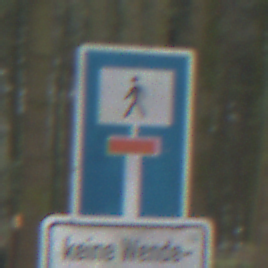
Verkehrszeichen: SackgasseFussgaengerDurchlaessig
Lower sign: HinweisGeaenderteVorfahrtVerkehrsfuehrungVerkehrsregelung3
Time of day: Midday
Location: Outdoor (Nature)
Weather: Overcast
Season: NotSpecified
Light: Natural